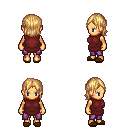
a pixel art fantasy rpg character, female body template, human, tanned skin, maroon tunic, magenta pants, light blonde long bangs hairstyle, brown slippers, four views (front, back, left, right), 2x2 character sprite sheet, small pixel art, hard edges, no anti-aliasing